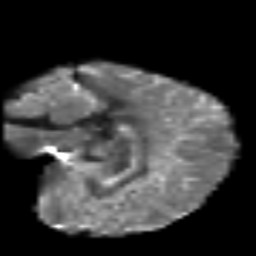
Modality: T2w
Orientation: sagittal
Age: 44
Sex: female
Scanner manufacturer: siemens
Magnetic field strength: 3 T
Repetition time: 6.1 s
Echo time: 0.101 s